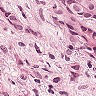
Metastatic tissue present: yes